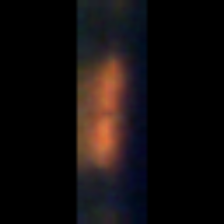
Taxon: Psuedo-nitzschia
Group: Diatoms